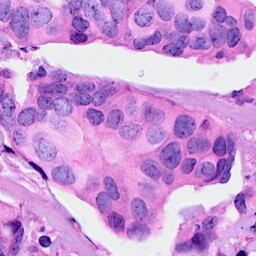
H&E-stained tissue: Breast